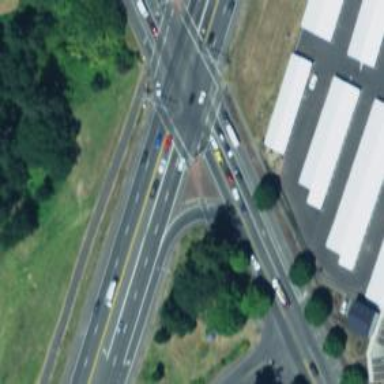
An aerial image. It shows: Trunk link highway.